Question: I am trying to turn on template path hint in magento 1.9.0.0 but it's not working.
But in magento 1.8.0.0 it's fully working. How can I turn it on in magento 1.9?

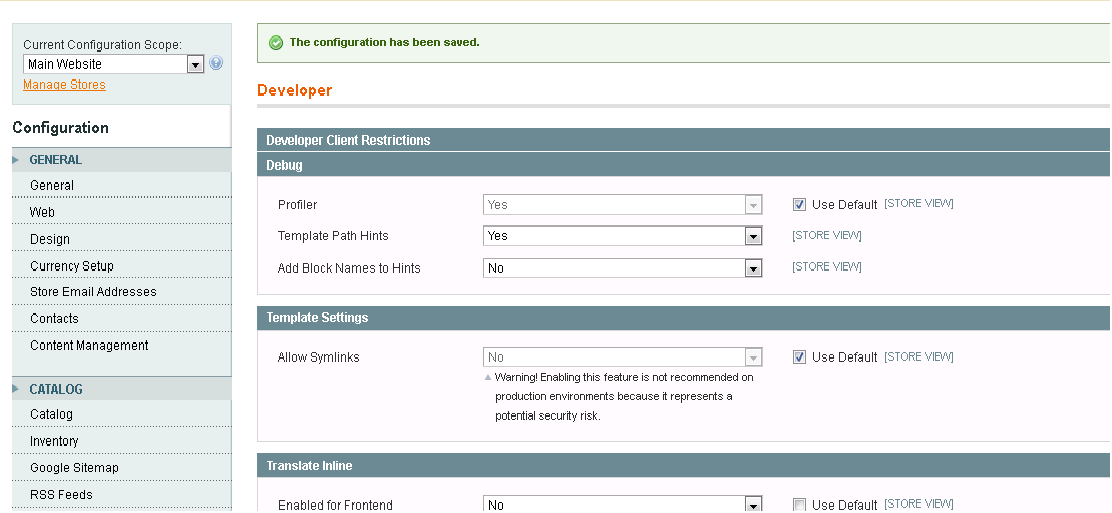
Answer: I see that you have selected store view, Main Website. Please select website view e.g. English and enable template path.